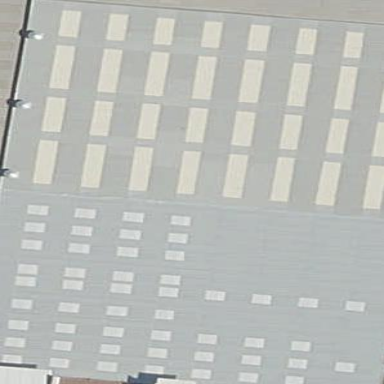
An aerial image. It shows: Industrial building.